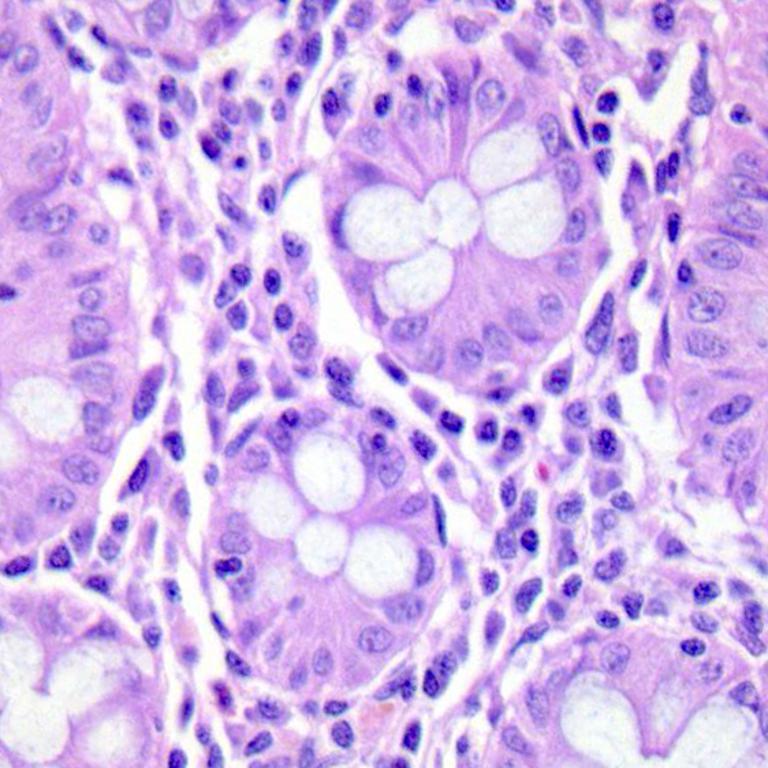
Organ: colon
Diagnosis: benign